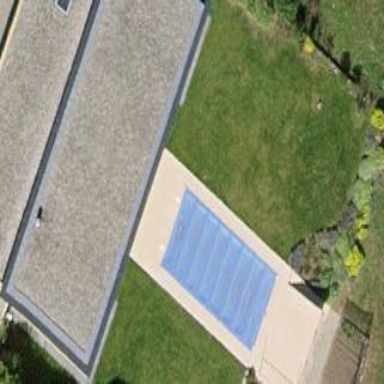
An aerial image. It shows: Swimming pool located in leisure land.